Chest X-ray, PA view. Patient: 23 years old, sex F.
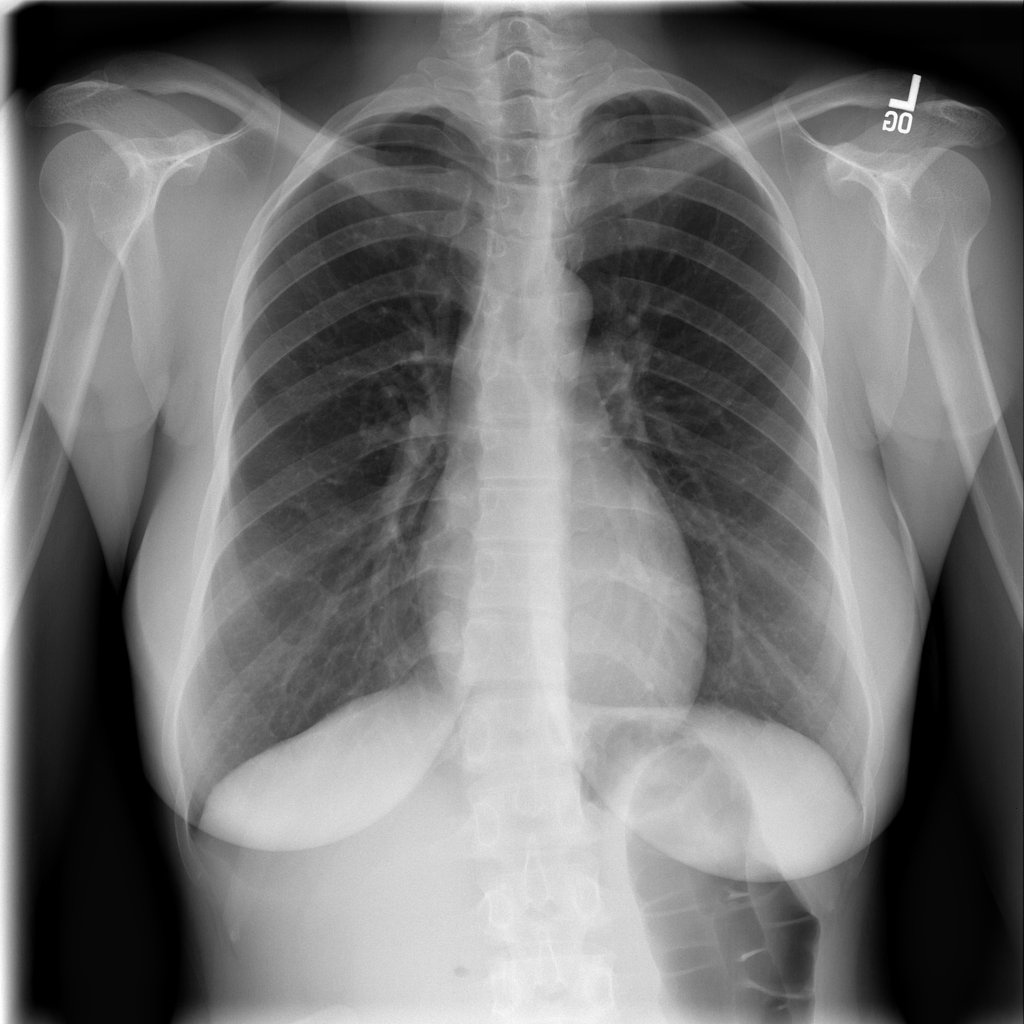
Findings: No Finding